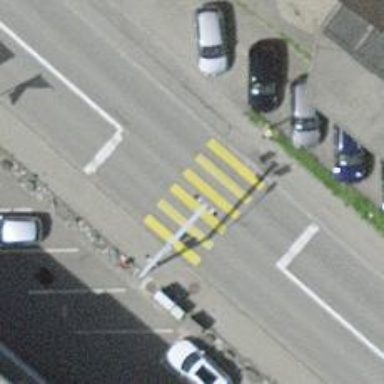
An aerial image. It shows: Crossing with zebra traffic signals.